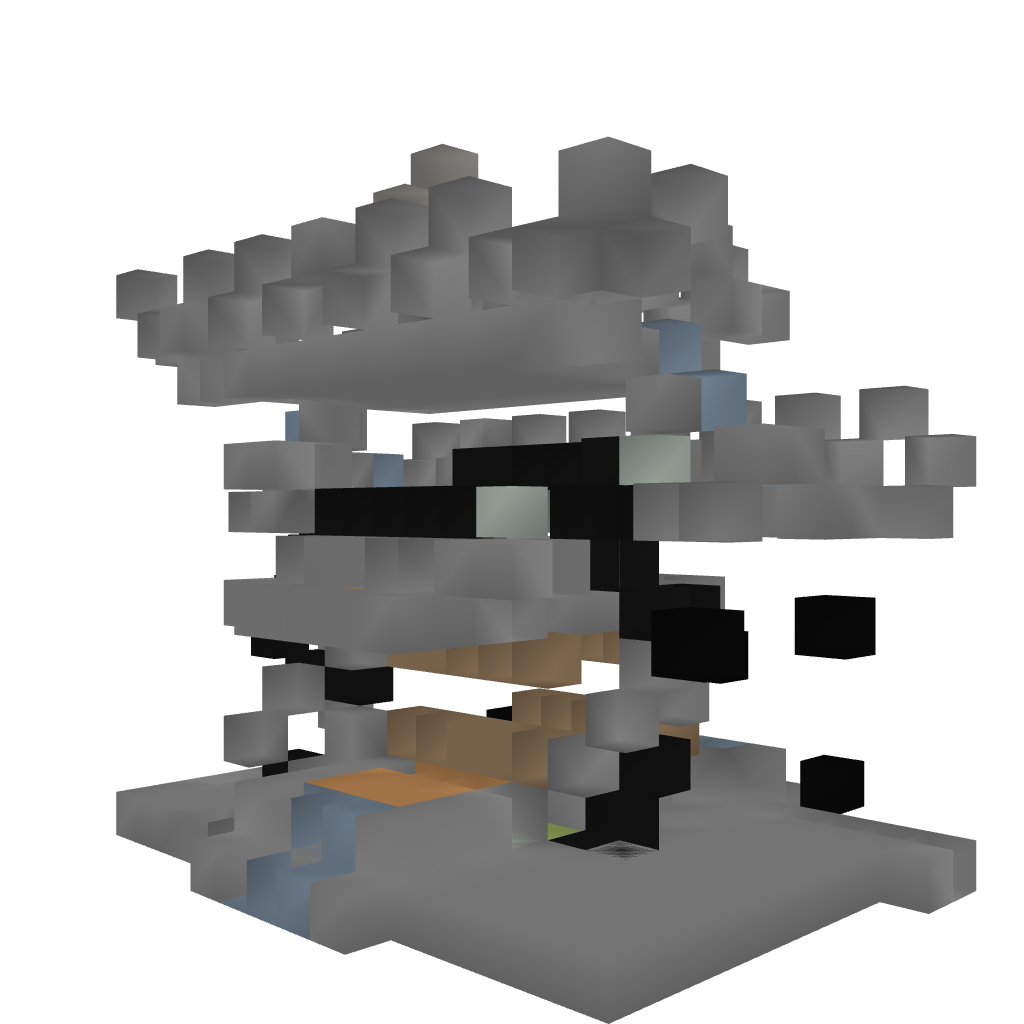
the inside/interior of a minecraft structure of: Castle Gate